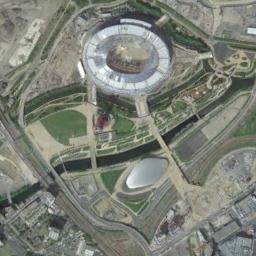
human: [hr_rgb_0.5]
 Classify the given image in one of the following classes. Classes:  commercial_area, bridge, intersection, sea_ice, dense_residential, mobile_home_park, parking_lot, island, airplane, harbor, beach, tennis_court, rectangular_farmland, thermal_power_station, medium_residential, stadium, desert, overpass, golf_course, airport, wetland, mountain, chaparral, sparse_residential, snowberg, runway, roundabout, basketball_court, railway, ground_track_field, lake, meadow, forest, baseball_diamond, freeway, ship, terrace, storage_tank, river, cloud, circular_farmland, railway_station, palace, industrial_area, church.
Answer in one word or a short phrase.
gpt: stadium